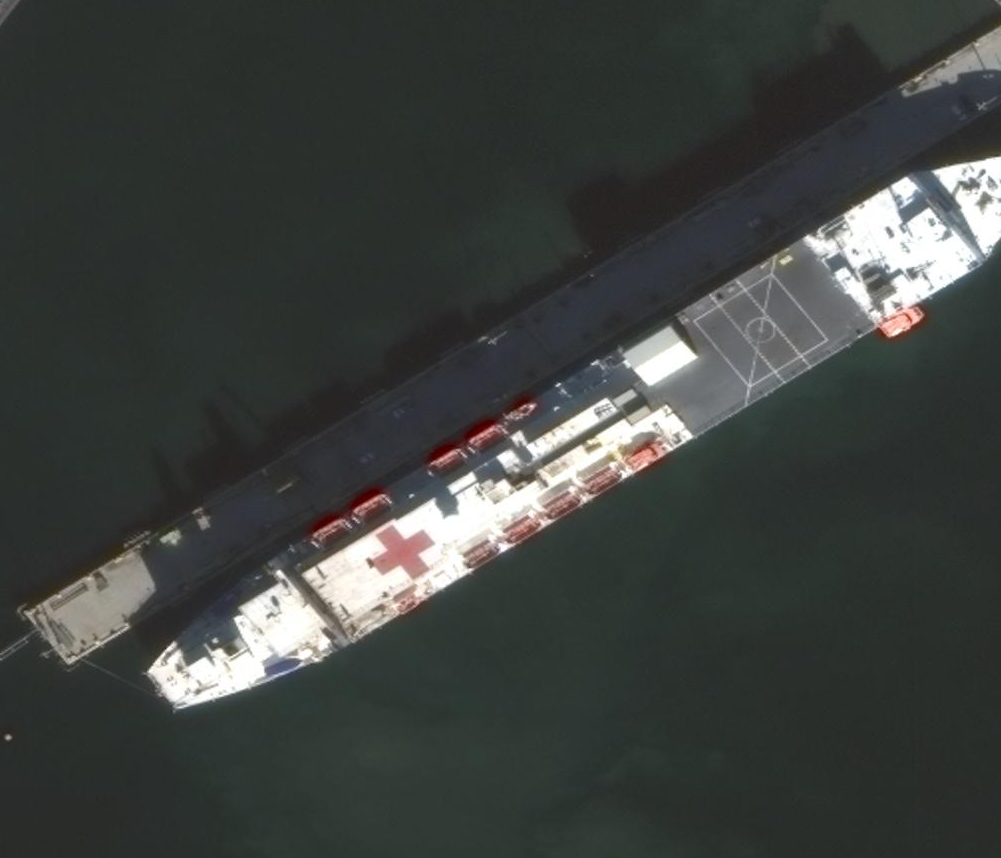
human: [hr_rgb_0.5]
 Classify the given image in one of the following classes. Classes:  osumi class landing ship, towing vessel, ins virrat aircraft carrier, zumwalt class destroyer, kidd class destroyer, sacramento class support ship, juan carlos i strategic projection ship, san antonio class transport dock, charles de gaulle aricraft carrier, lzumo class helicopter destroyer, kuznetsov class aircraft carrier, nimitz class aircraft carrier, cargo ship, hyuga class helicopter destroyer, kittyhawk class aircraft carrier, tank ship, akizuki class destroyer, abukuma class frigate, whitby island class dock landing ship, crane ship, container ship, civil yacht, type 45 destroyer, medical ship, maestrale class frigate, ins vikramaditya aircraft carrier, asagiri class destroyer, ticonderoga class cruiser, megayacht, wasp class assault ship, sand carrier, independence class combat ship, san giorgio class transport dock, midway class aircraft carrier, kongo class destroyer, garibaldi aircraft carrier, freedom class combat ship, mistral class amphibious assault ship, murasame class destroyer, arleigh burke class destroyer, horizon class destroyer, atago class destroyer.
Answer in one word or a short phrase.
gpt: Medical ship